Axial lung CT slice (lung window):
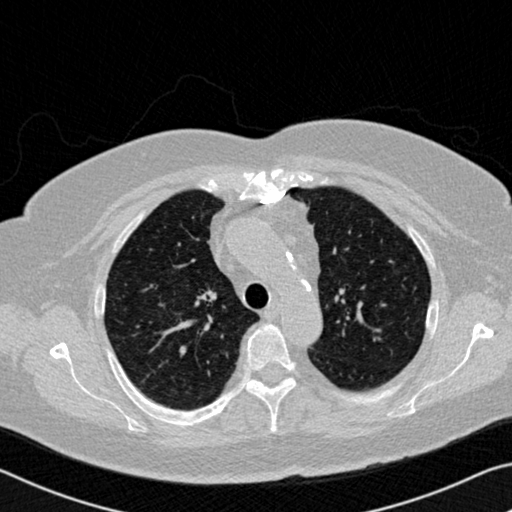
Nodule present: no